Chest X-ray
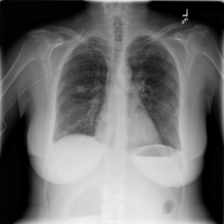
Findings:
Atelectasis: negative
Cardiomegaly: negative
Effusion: positive
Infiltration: negative
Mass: negative
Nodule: negative
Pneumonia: negative
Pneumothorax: negative
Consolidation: negative
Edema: negative
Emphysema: negative
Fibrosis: negative
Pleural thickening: negative
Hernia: negative